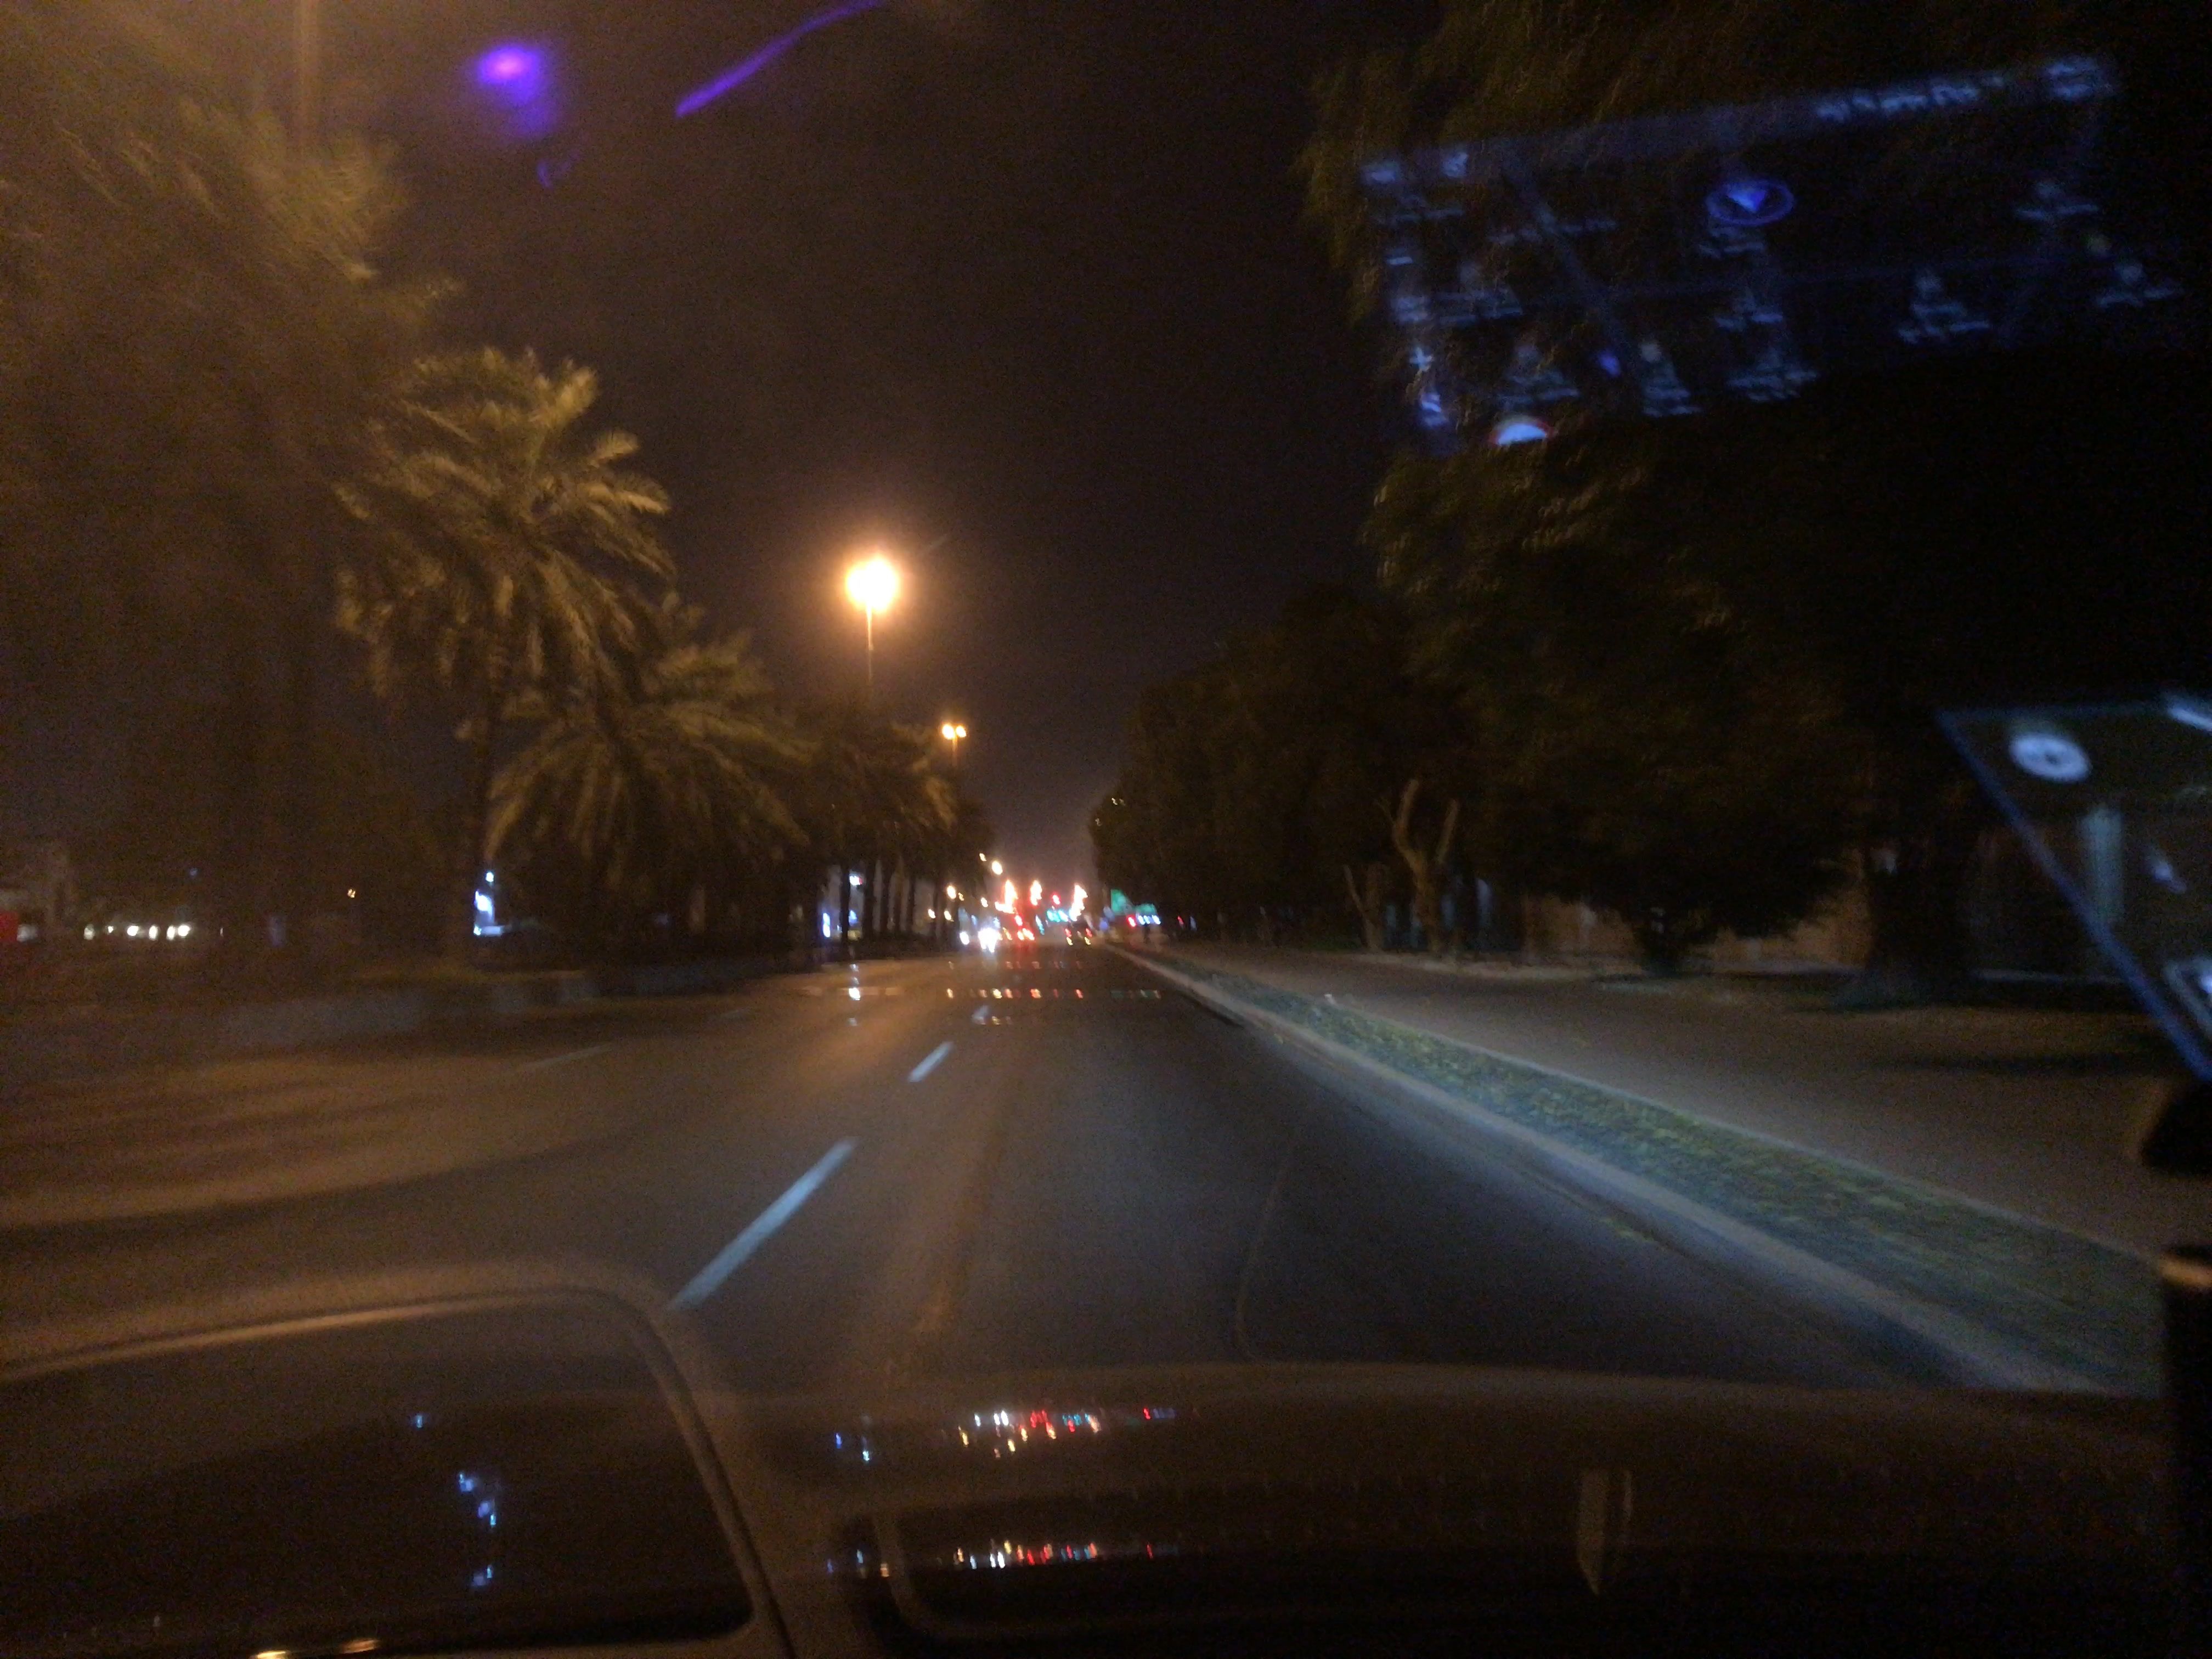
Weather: clear
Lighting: night
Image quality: slightly poor
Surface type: driving surface
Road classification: primary
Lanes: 3.0
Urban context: urban centre
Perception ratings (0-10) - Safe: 0.72, Lively: 3.46, Beautiful: 5.55, Boring: 1.54, Depressing: 0.77, Wealthy: 7.02